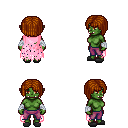
a pixel art fantasy rpg character, female body template, orc, green skin, pink tattered cape, magenta pants, brunette pageboy hairstyle, white cloth bandages, gray slippers, four views (front, back, left, right), 2x2 character sprite sheet, small pixel art, hard edges, no anti-aliasing